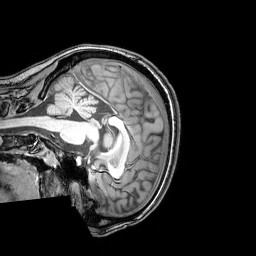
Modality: T1w
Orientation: sagittal
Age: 24
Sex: female
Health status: healthy
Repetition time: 0.081 s
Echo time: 0.037 s